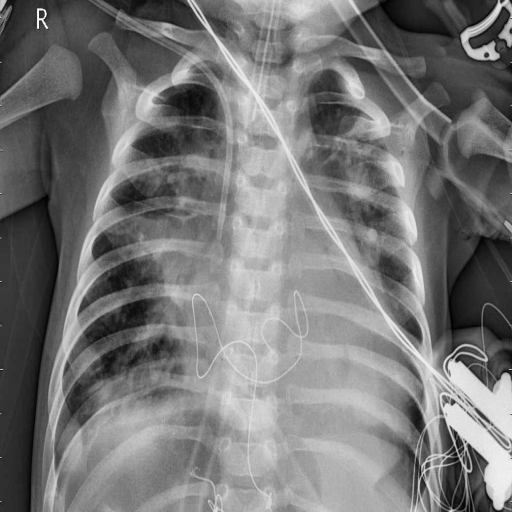
Finding: PNEUMONIA